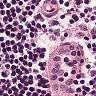
Metastatic tissue present: no